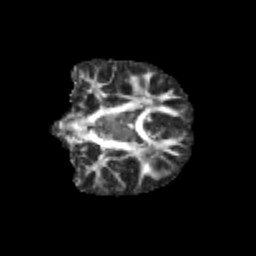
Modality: FA
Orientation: coronal
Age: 12
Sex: female
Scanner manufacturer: siemens
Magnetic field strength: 3 T
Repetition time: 3.8 s
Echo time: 0.07 s